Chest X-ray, PA view. Patient: 39 years old, sex F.
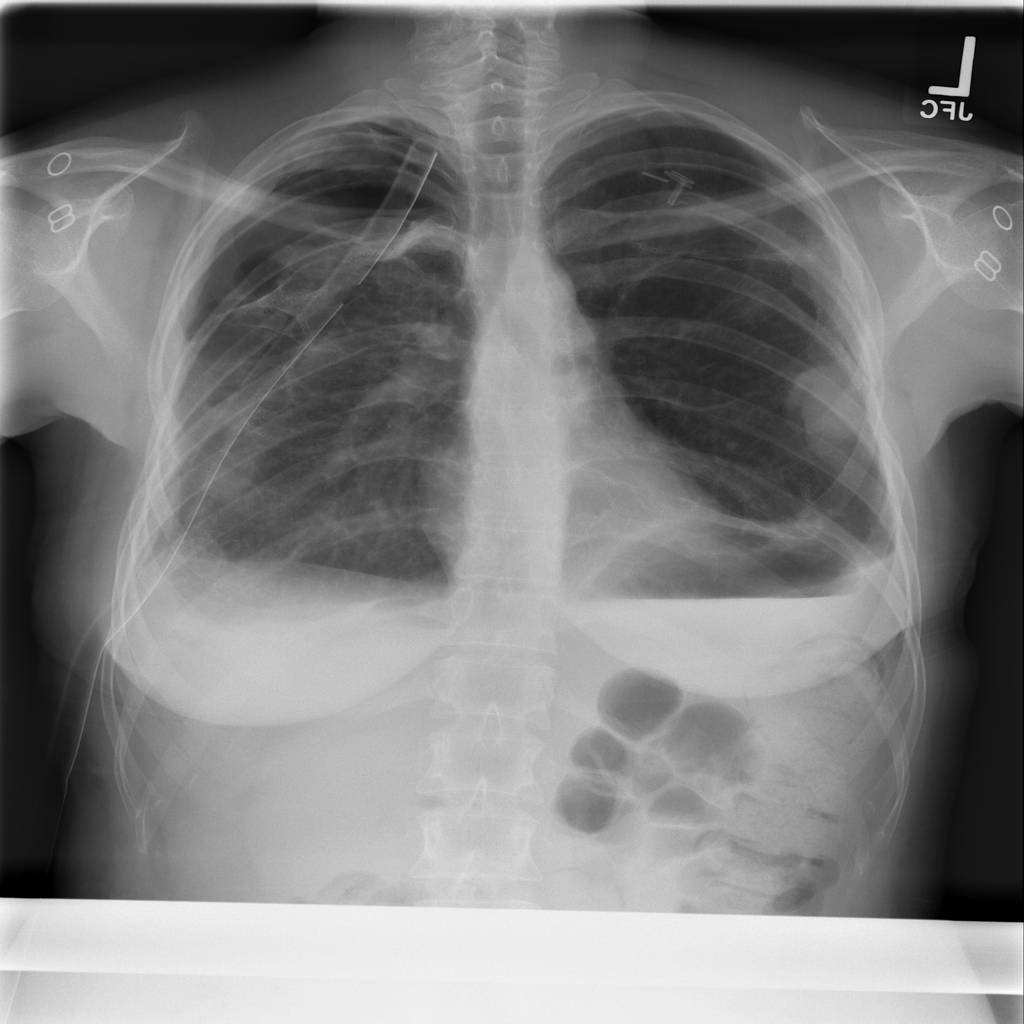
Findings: Pneumothorax